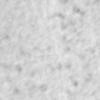
Label: no_change